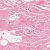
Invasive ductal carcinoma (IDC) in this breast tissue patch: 0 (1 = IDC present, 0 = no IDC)